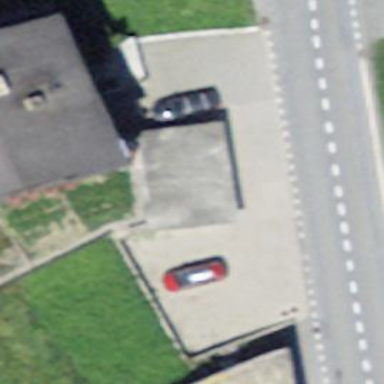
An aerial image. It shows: Garage building.